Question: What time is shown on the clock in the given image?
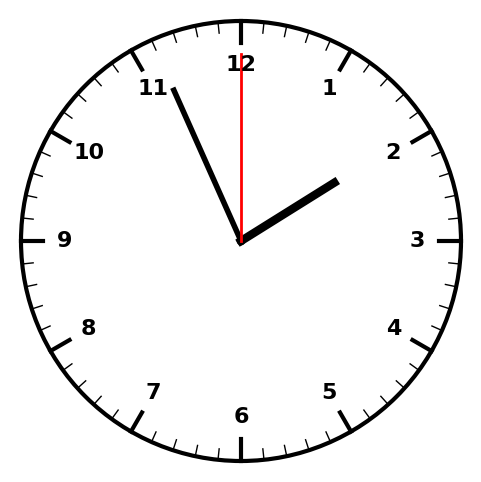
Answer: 01:56:00